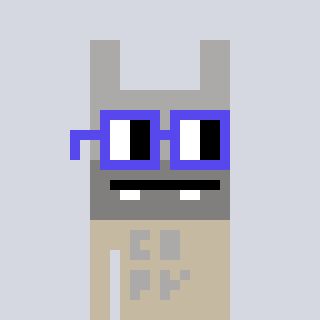
a pixel art character with square blue glasses, a rabbit-shaped head and a bege-colored body on a cool background